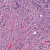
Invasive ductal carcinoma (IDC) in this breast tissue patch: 1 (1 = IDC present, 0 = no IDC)